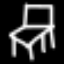
Label: chair